Interaction volume radius: 10 \u00c5
Interaction volume height: 35 \u00c5
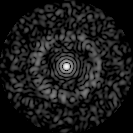
Disorder parameter: 0.8281